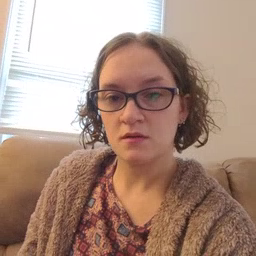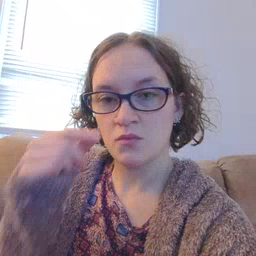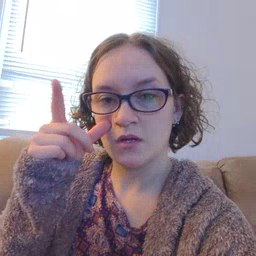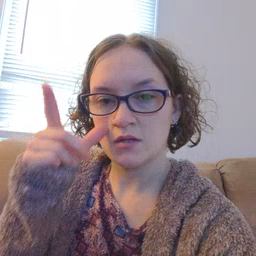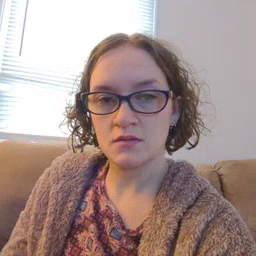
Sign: awake